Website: apple-inc
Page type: review-order
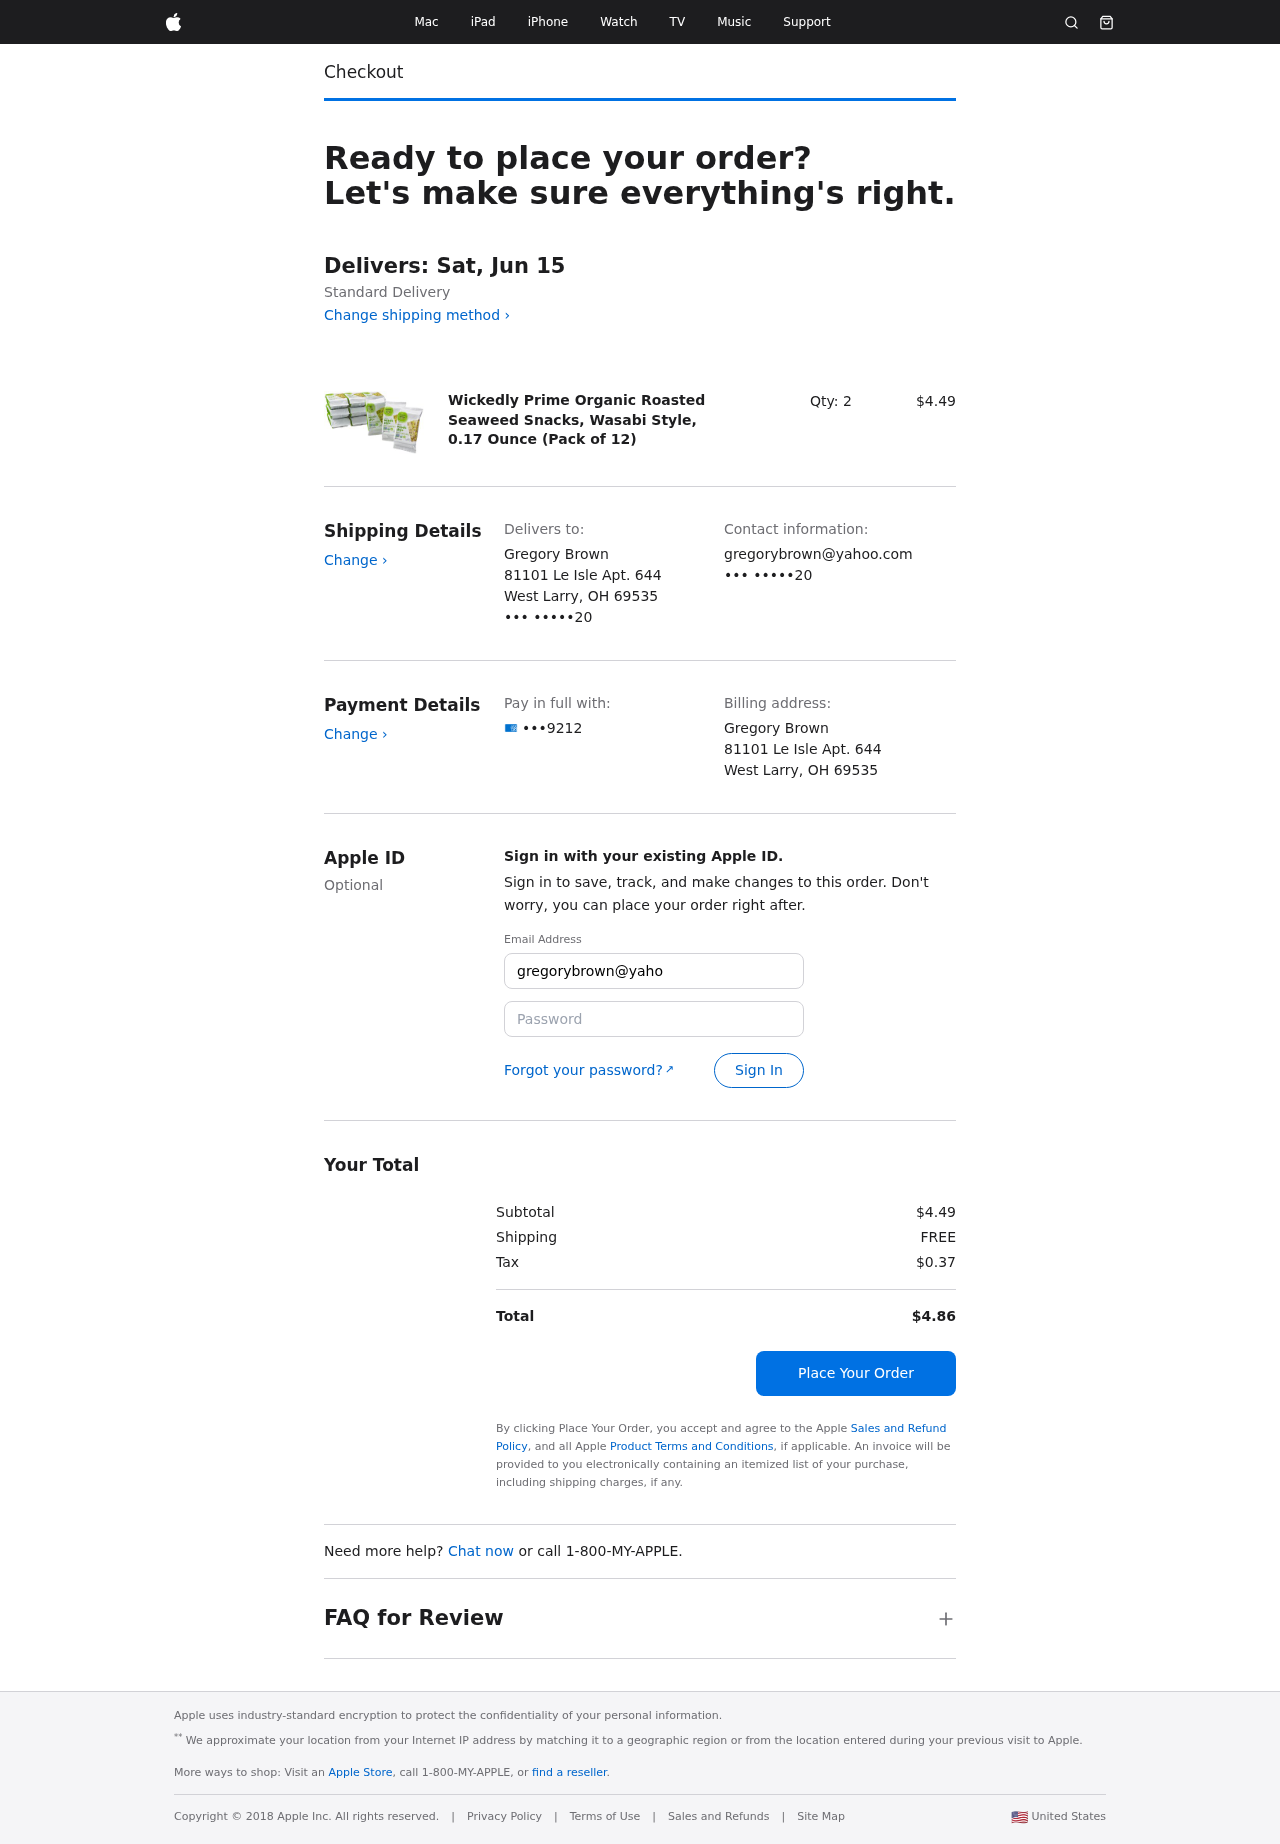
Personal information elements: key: PII_CARD_LAST4
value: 9212
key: PII_CITY_STATE_ZIP
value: West Larry, OH 69535
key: PII_EMAIL3
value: gregorybrown@yahoo.com
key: PII_FULLNAME
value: Gregory Brown
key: PII_PHONE_SUFFIX
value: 20
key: PII_STREET
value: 81101 Le Isle Apt. 644
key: PII_EMAIL2
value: gregorybrown@yahoo.com
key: PII_PHONE_SUFFIX2
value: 20
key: PII_FULLNAME2
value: Gregory Brown
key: PII_STREET2
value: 81101 Le Isle Apt. 644
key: PII_CITY_STATE_ZIP2
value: West Larry, OH 69535
Product elements: key: PRODUCT1_NAME
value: Wickedly Prime Organic Roasted Seaweed Snacks, Wasabi Style, 0.17 Ounce (Pack of 12)
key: PRODUCT1_PRICE
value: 4.49
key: PRODUCT1_QUANTITY
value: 2
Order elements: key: ORDER_DELIVERY_DATE
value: Delivers: Sat, Jun 15
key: ORDER_SUBTOTAL
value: $4.49
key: ORDER_SHIPPING_COST
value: FREE
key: ORDER_TAX
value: $0.37
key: ORDER_TOTAL
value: $4.86